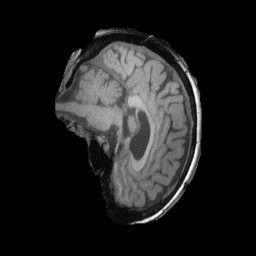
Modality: T1w
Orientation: sagittal
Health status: ill
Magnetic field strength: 3 T